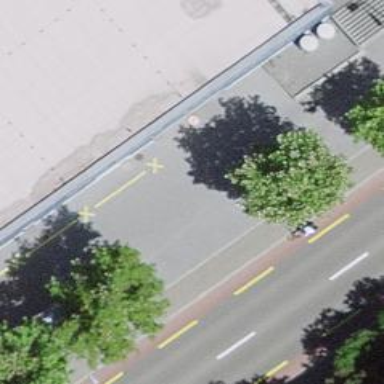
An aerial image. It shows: Motorcycle parking facility.